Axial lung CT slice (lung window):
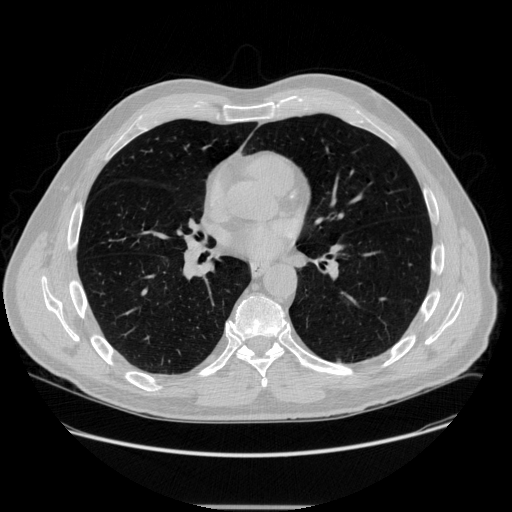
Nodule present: yes
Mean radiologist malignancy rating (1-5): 2.667